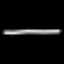
Label: line